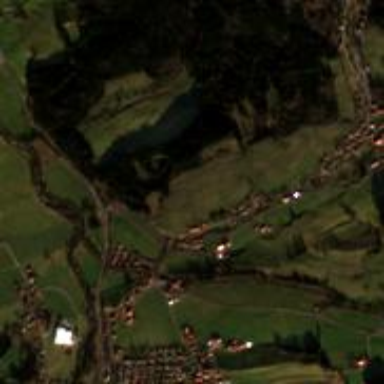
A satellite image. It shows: Small hamlet.